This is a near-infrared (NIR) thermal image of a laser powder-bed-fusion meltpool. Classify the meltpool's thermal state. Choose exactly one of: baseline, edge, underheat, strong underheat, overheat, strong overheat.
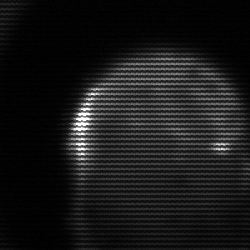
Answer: edge